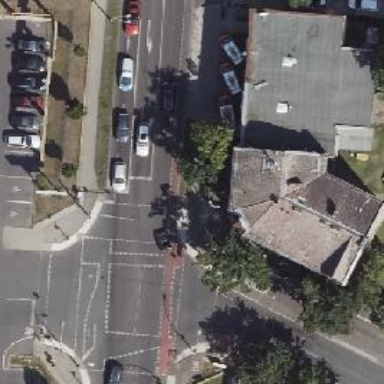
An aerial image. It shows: Crossing with traffic signals.